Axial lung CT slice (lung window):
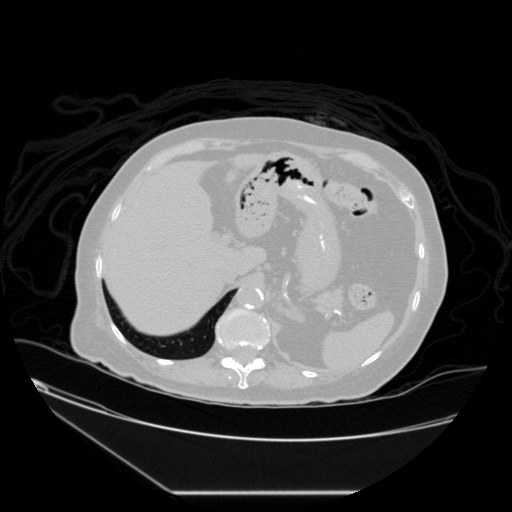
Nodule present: no